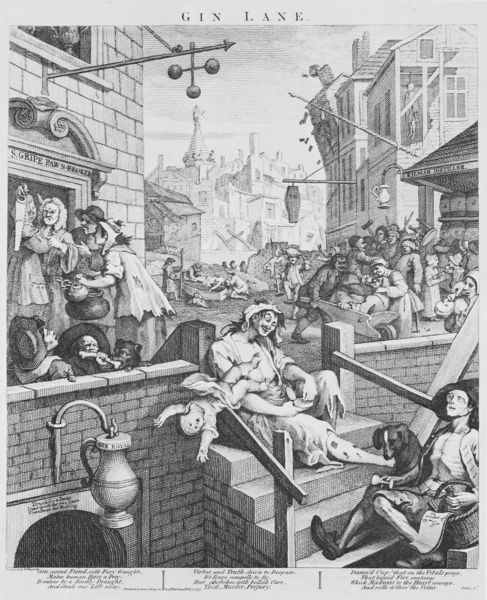
Titel: Gin Lane (Second State)
Künstler: William Hogarth
Schlagwörter: mann, fluss, frauen, menschen, stadt, frau, hut, laterne, laternen, strasse, strassenszene, szene, zeichnung, haus, hund, alkohol, betrunken, betrunkene, kneipe, tot, toter, häuser, brücke, kirche, kind, england, genre, kinder, chaos, kanne, krug, vase, schrift, gasse, mauer, schubkarre, treppe, korb, geländer, stufen, fallen, schild, knabe, lumpen, druck, stich, humor, karrikatur, schilder, schwarzweiß, text, getümmel, witz, säge, wunden, krankheit, fall, fässer, london, kranke, englisch, wirtshaus, stürzen, kessel, stiege, fra, absturz, pest, wagem, großbritannien, pub, kneipen, pubs, sozialstudie, alkoholismus, randale, lane, gin lane, gin